Question: I was asked to make the copy of these with only html :

I tried to do it use this code :
'''
<!DOCTYPE html>
<html>
<head>
<title>
Table-2
</title>
</head>
<body>
<table width="20%" border="1" cellspacing="0">
<tr>
<td>
<p>Webpage</p>
</td>
</tr>
<tr>
<td>
<p align="center">
<b><u>Ordered and Unordered list</u></b>
</p>
<p>
<ul align="right" type="circle">
<li>NDC</li>
<li>DC</li>
<li>DCC</li>
</p>
</ul>
</p>
<p>
<ol align="left" tyle="1" start="7">
<li>NDC</li>
<li> DC</li>
<li>DCC</li>
</ol>
</p>
</td>
</tr>
</table>
</body>
</html>
'''
But the circles of unordered list is not aligning. Can I do it using any other method?
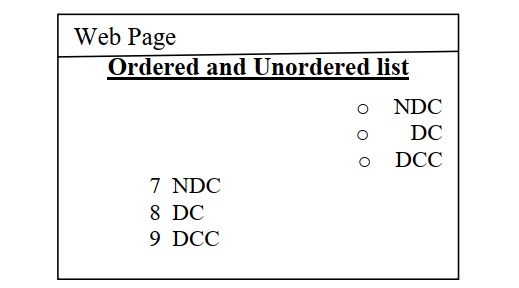
Answer: Here you are! You can use this code:
'''
<!DOCTYPE html>
<html>
<head>
<title>
Table-2
</title>
</head>
<body>
<table width="20%" border="1" cellspacing="0"><tr><td>
<p>Webpage</p>
</td>
</tr>
<tr><td>
<p align="center"><b><u>Ordered and Unordered list</u></b></p>
<ul type="circle" style="margin-left: 65%;">
<li>NDC</li>
<li>DC</li>
<li>DCC</li></p>
</ul>
<p><ol style="margin-left: 20%;" type="1" start="7">
<li>NDC</li>
<li> DC</li>
<li>DCC</li>
</ol></p>
</table>
</body>
</html>
'''
All you need to do is use the 'margin-left' property.
If you want to be a bit more formal with you code, you can do this:
Create a file called style.css, and add this code in it:
'''
ul[type="circle"] {
margin-left: 65%;
}
ol[type="1"] {
margin-left: 20%;
}
'''
Then, go back to your HTML, and add this:
'''
<!DOCTYPE html>
<html>
<head>
<title>Table-2</title>
<link rel="stylesheet" href="style.css">
</head>
<body>
<table width="20%" border="1" cellspacing="0"><tr><td>
<p>Webpage</p>
</td>
</tr>
<tr><td>
<p align="center"><b><u>Ordered and Unordered list</u></b></p>
<ul type="circle">
<li>NDC</li>
<li>DC</li>
<li>DCC</li></p>
</ul>
<p><ol type="1" start="7">
<li>NDC</li>
<li> DC</li>
<li>DCC</li>
</ol></p>
</table>
</body>
</html>
'''